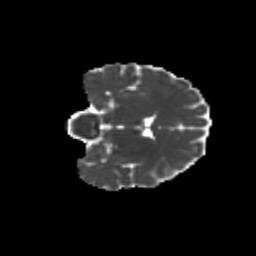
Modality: MD
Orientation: coronal
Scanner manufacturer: siemens
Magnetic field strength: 3 T
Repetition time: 9.2 s
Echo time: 0.084 s